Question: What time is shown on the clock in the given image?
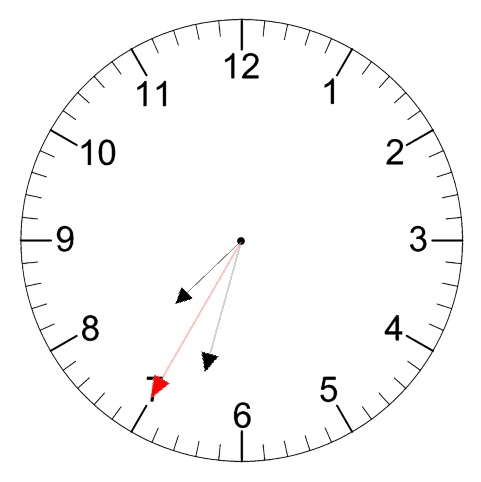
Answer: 07:32:35